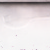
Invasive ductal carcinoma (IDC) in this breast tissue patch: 0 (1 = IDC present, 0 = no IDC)